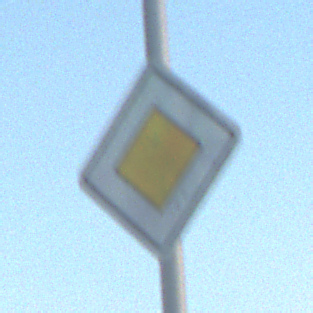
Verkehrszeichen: Vorfahrtsstrasse
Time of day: SunriseSunset
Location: Outdoor (Nature)
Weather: Clear
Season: Winter
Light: Natural